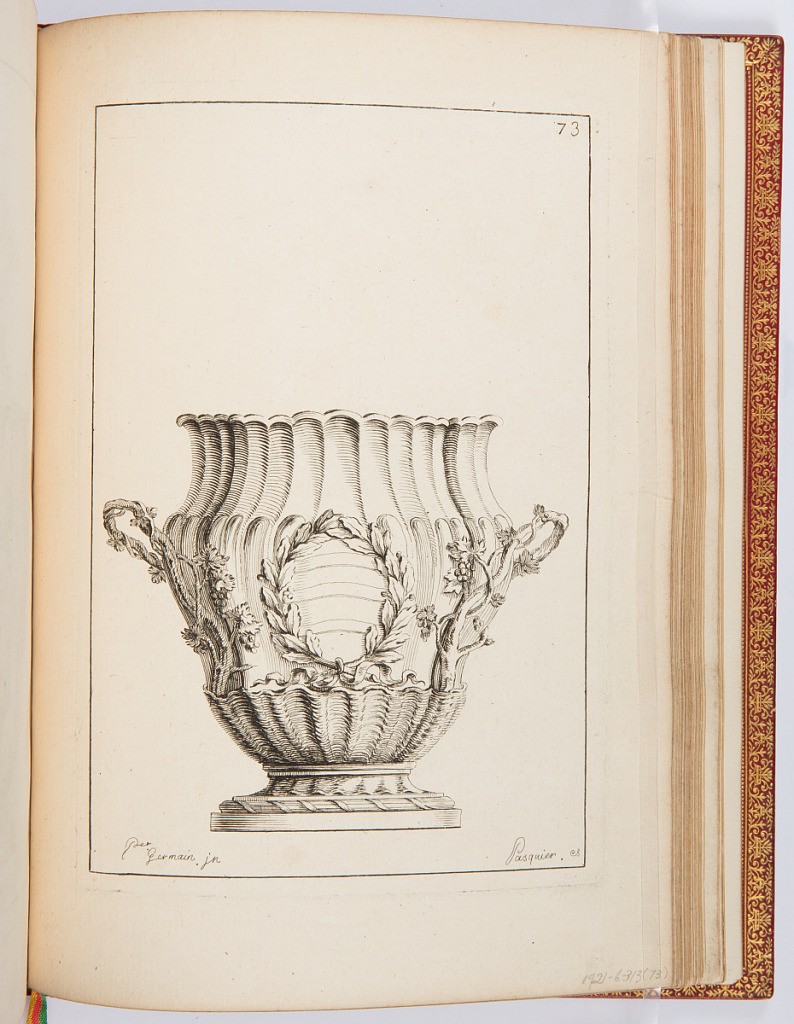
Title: Sceaux à rafraîchir
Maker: Pierre Germain, French, 1703 - 1783
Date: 1748
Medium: Etching on laid paper
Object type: Print
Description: Design for an ice bucket with handles decorated with ornament motifs including a wreath, branches, scalloping, and ribbon twist. The plate is signed and numbered.